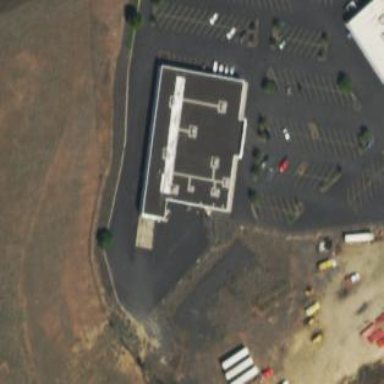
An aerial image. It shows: Building.